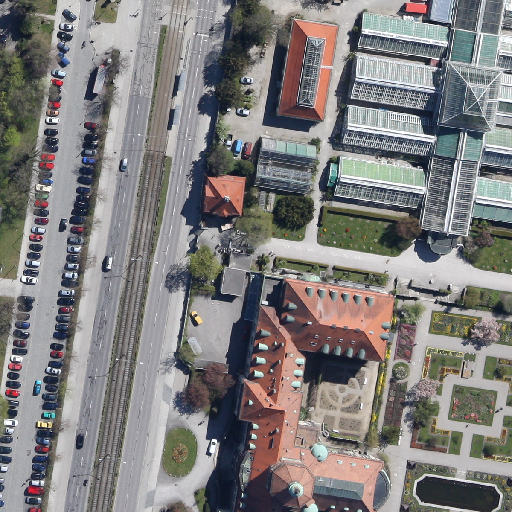
Referring expression: road